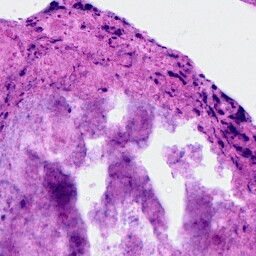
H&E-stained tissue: Breast